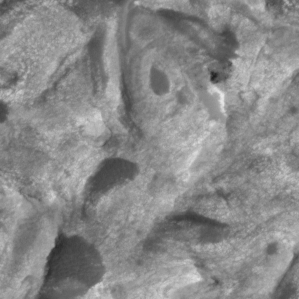
Label: non_frost